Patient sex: M
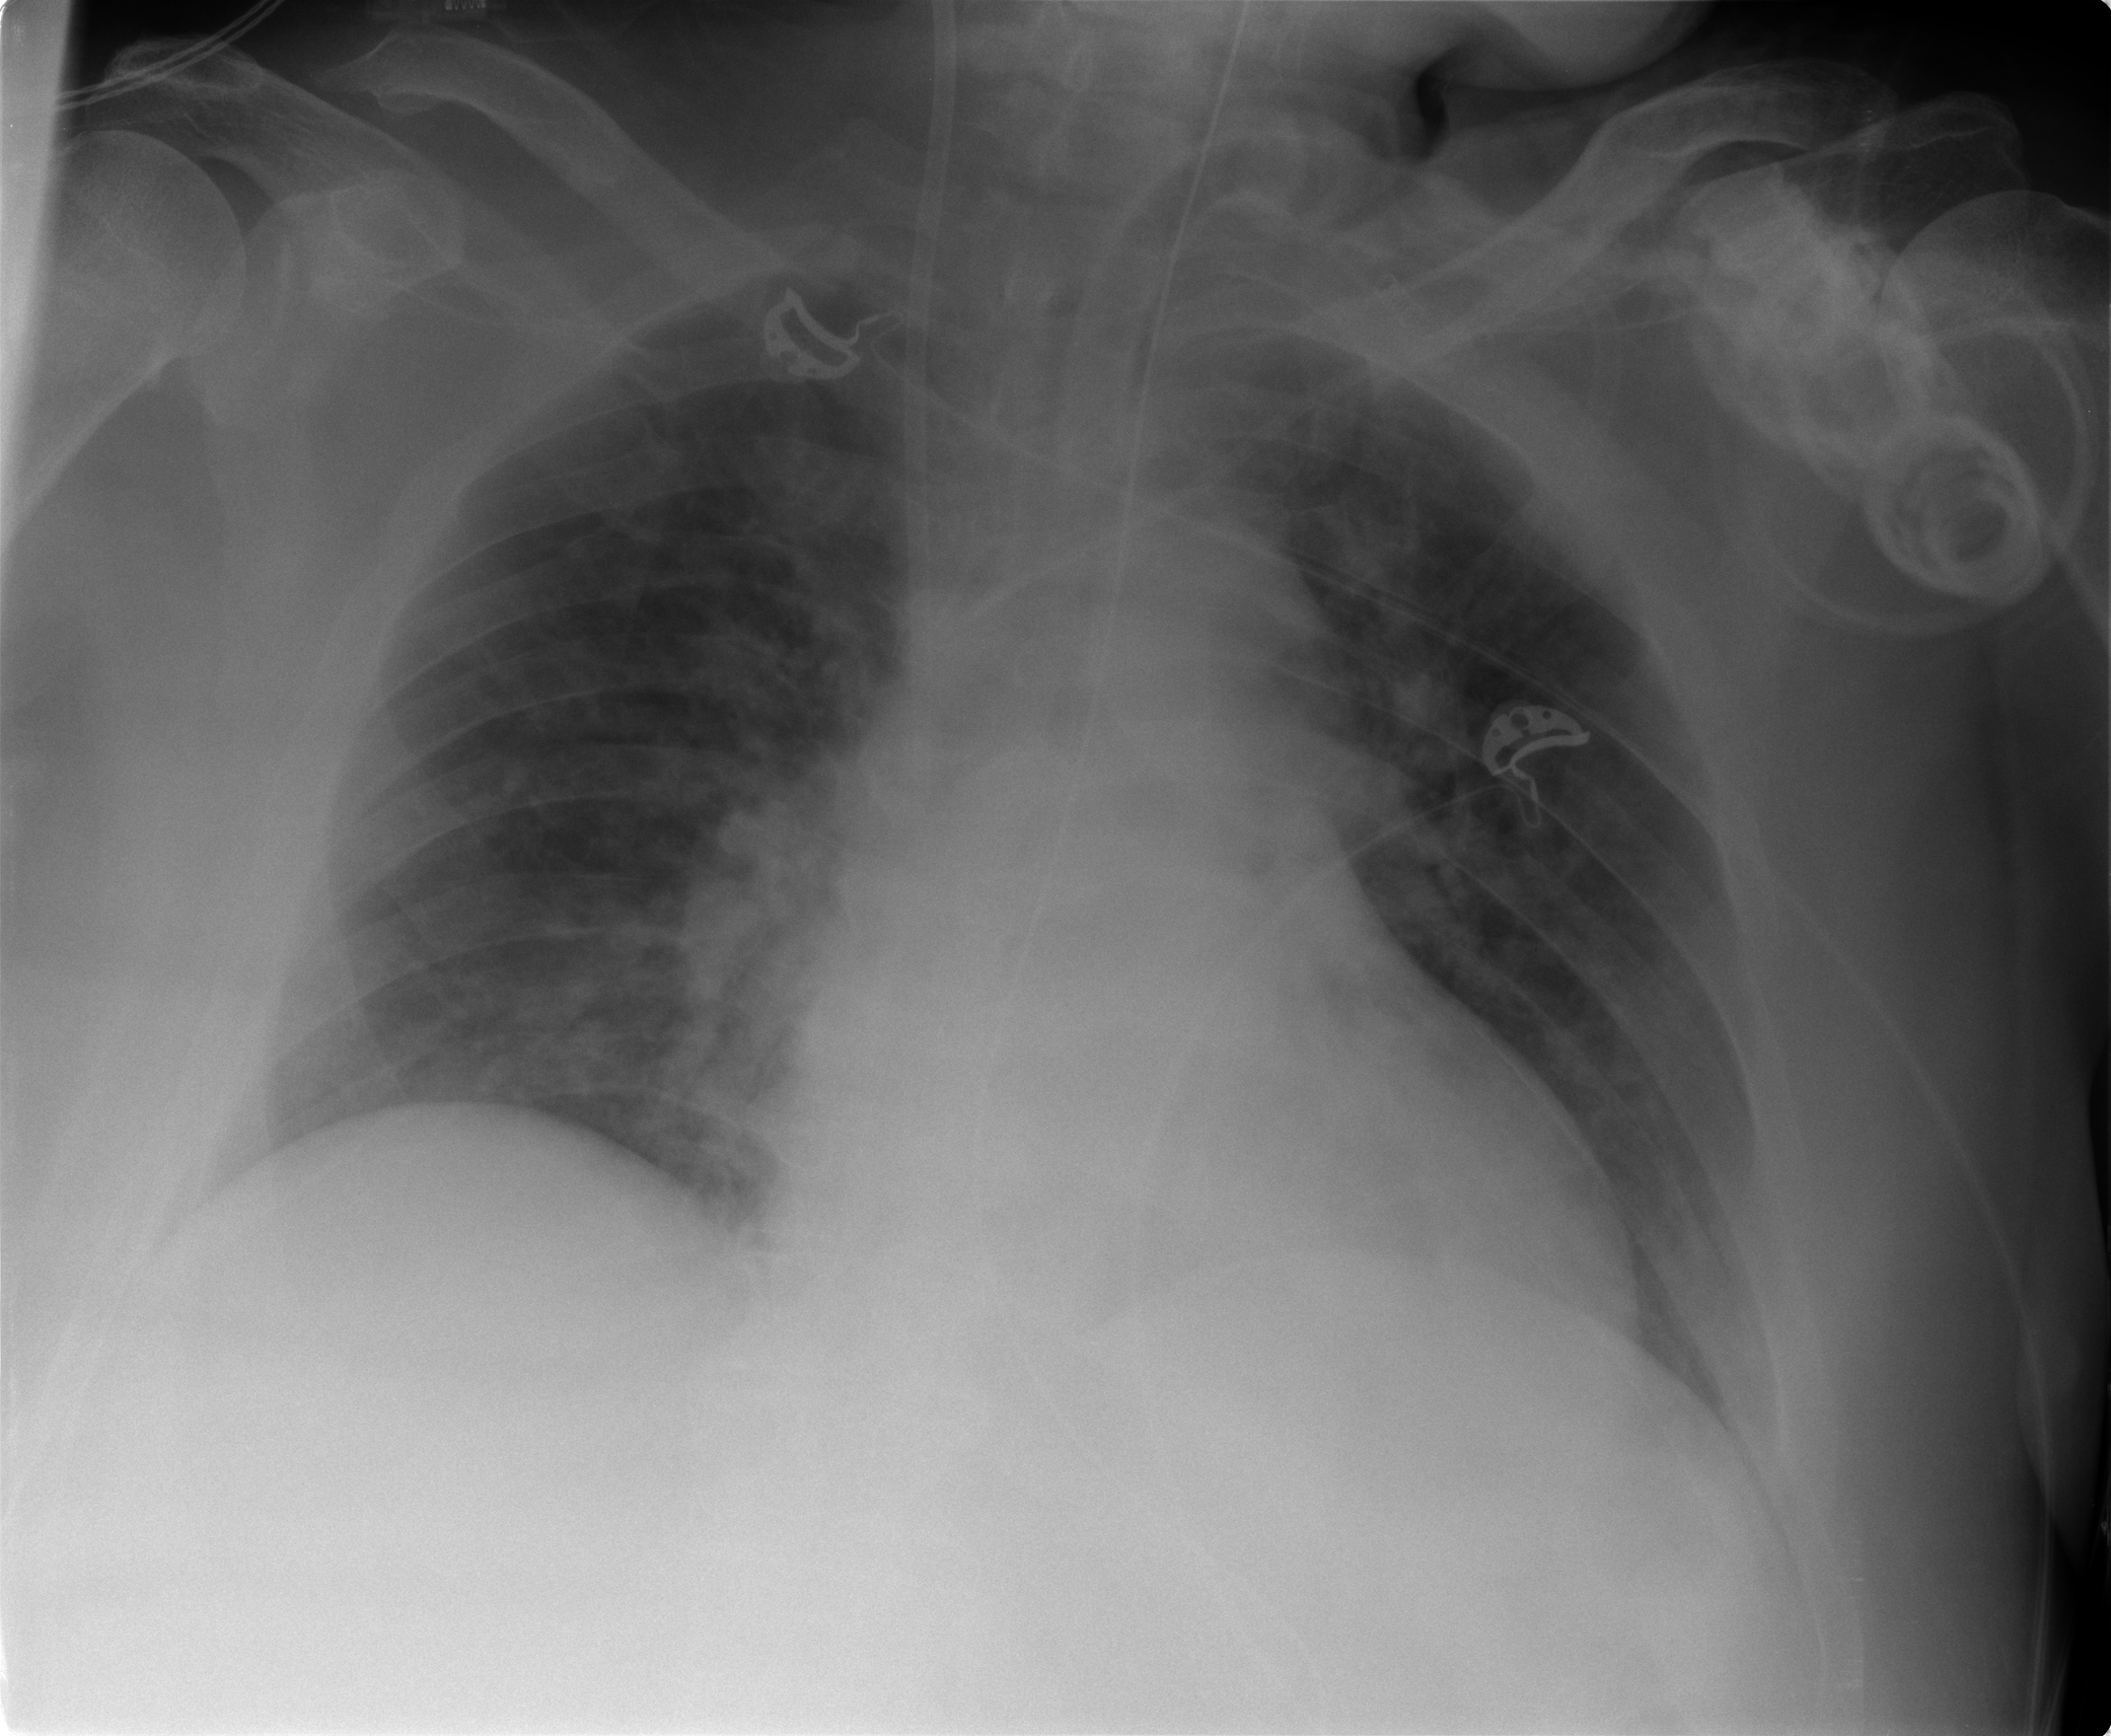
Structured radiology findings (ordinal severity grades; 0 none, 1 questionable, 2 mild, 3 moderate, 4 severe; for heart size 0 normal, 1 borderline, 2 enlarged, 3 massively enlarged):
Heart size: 2
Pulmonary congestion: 2
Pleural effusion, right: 0
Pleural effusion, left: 1
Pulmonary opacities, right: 2
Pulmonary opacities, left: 1
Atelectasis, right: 2
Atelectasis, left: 1